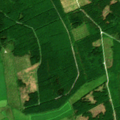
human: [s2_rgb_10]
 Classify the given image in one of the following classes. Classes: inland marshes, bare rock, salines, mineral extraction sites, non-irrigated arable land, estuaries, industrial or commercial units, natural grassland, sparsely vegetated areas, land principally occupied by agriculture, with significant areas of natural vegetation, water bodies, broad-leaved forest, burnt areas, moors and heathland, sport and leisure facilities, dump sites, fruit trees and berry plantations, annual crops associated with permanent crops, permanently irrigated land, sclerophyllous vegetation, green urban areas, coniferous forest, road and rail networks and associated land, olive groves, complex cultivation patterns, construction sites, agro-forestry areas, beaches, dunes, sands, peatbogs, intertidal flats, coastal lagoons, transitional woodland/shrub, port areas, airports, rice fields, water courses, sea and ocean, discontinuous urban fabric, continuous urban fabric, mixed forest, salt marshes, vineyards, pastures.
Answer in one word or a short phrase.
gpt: pastures, coniferous forest